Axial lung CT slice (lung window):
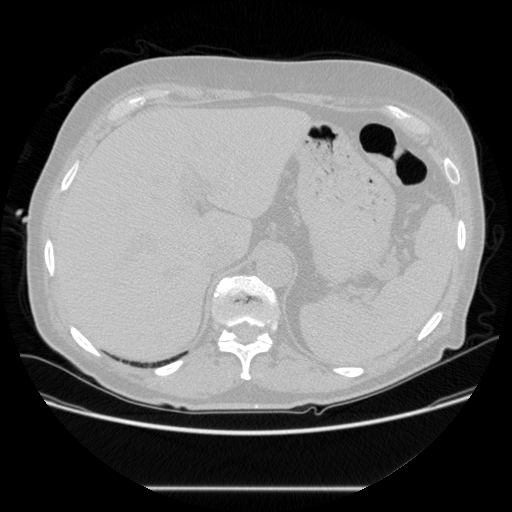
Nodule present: no